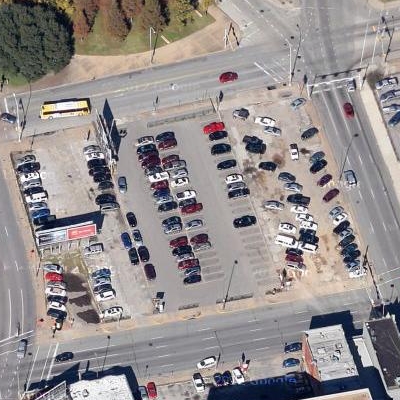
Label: gParking